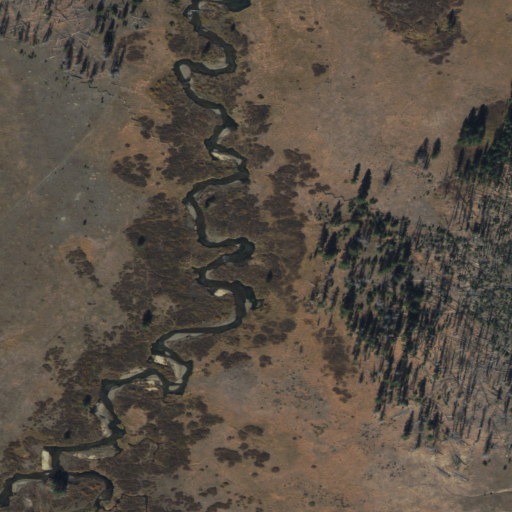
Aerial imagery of plain(s) in Idaho named The Meadows containing herbaceous wetlands, shrub, and evergreen forest